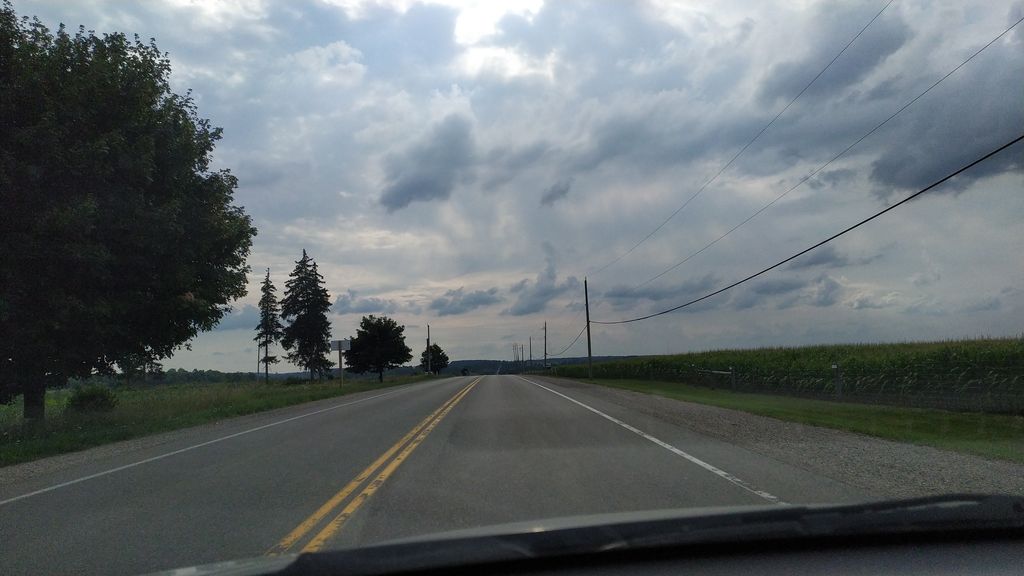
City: kitchener-waterloo